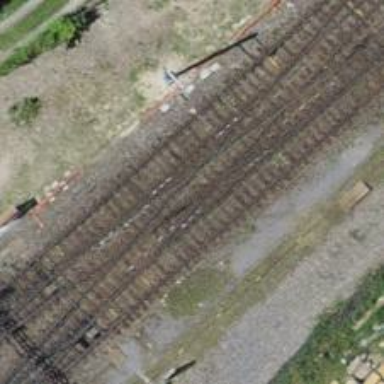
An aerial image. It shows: Railway crossing.